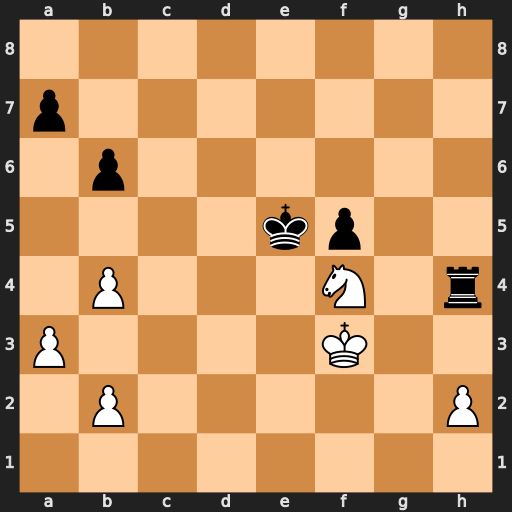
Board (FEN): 8/p7/1p6/4kp2/1P3N1r/P4K2/1P5P/8
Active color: w
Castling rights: -
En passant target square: -
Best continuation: Ng6+ Kd5 Nxh4